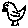
Label: bird